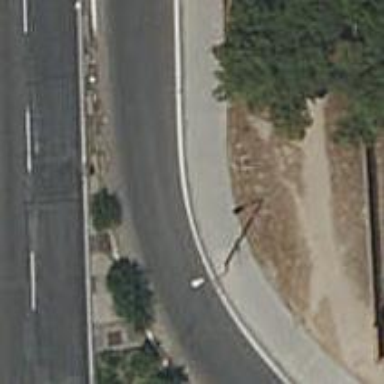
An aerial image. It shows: Sidewalk along the footway.